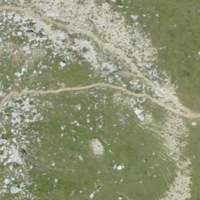
EUNIS habitat code: 31
Species observed at this site:
Dryas octopetala